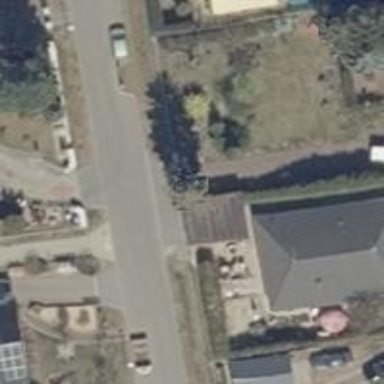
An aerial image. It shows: Smooth asphalt road in residential area.